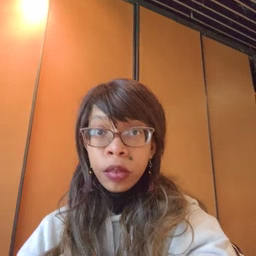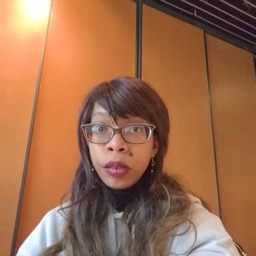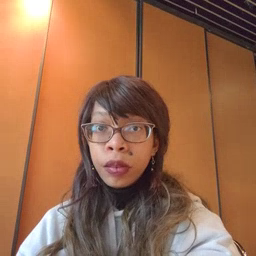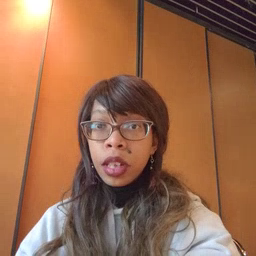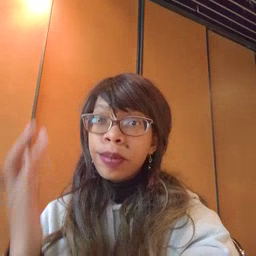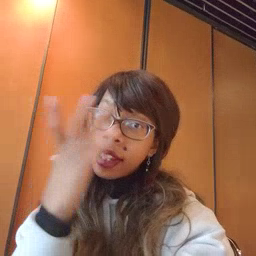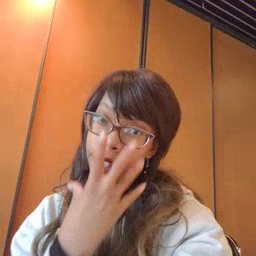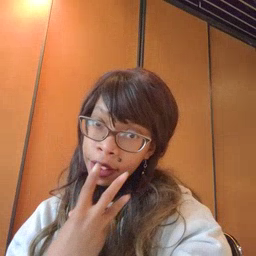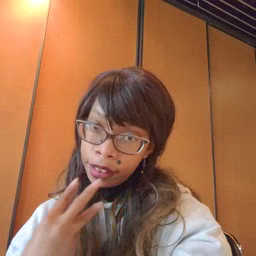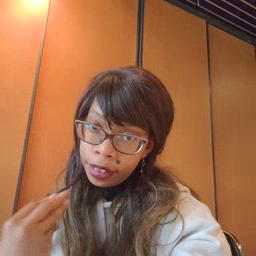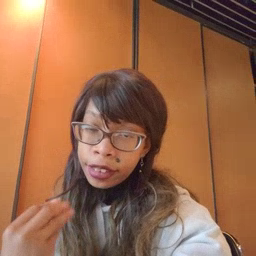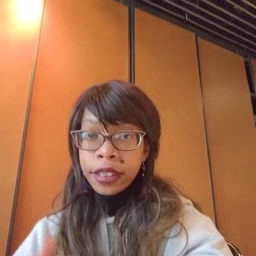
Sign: pretty